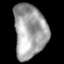
Tissue: lung
Cell type: Epithelial cells
Senescence score: 0.2284
Nuclear area (px): 1710
Mean DAPI intensity: 161.682